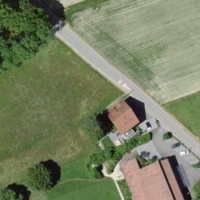
EUNIS habitat code: 55
Species observed at this site:
Agrostemma githago